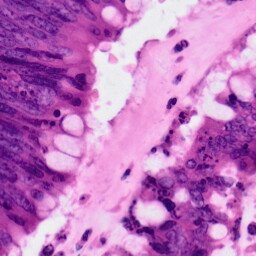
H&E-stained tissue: Colon